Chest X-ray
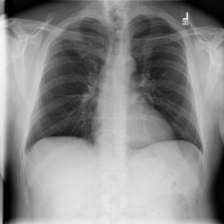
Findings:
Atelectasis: negative
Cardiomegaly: negative
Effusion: negative
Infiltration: negative
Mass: negative
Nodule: negative
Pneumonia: negative
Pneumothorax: negative
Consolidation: negative
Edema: negative
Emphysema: negative
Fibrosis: negative
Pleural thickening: negative
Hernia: negative